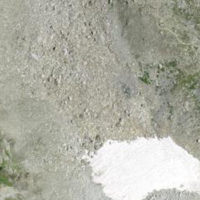
EUNIS habitat code: 48
Species observed at this site:
Geum reptans